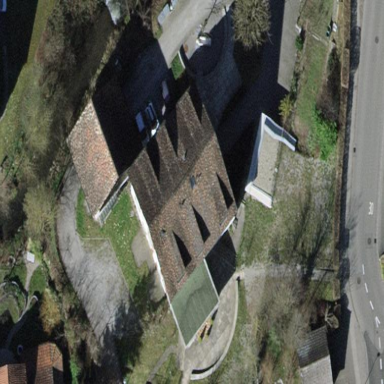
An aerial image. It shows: Barn.